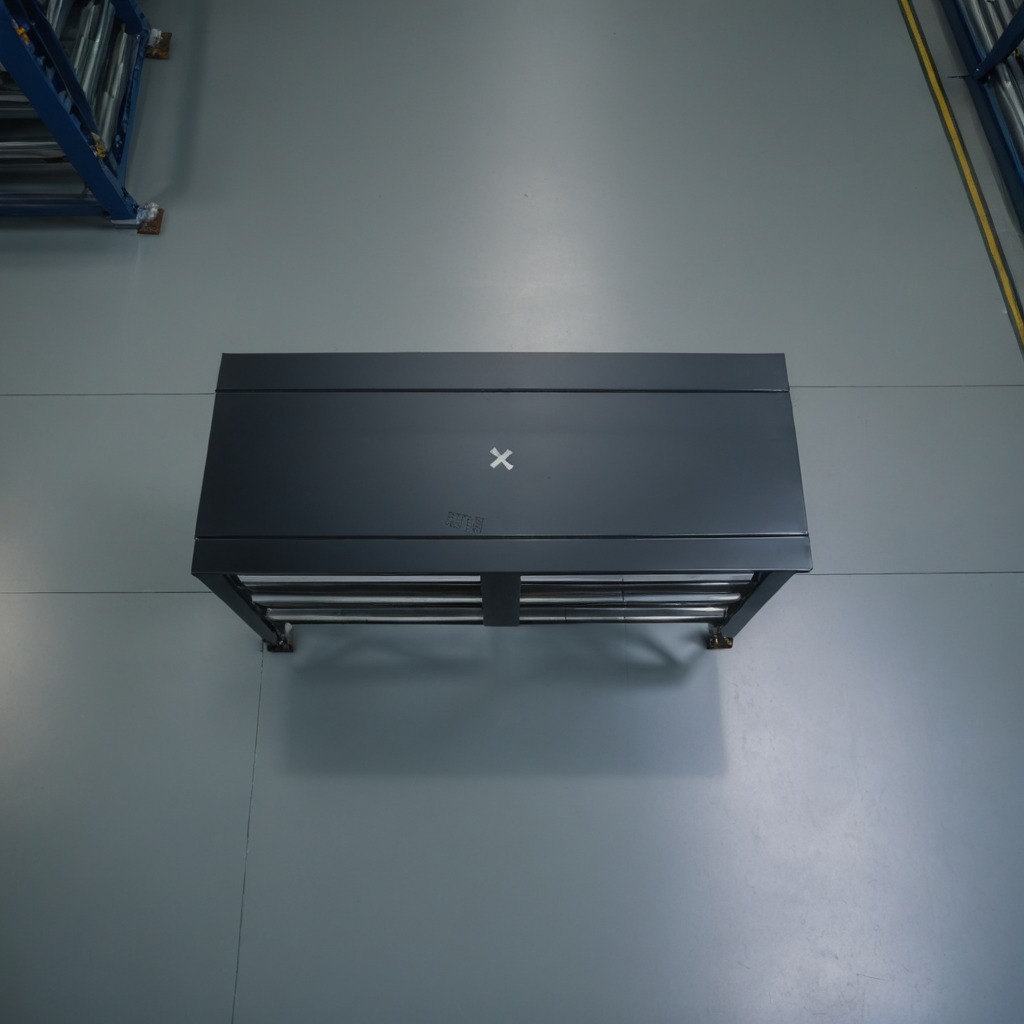
A coiled metal spring is lying on the toolbox surface.